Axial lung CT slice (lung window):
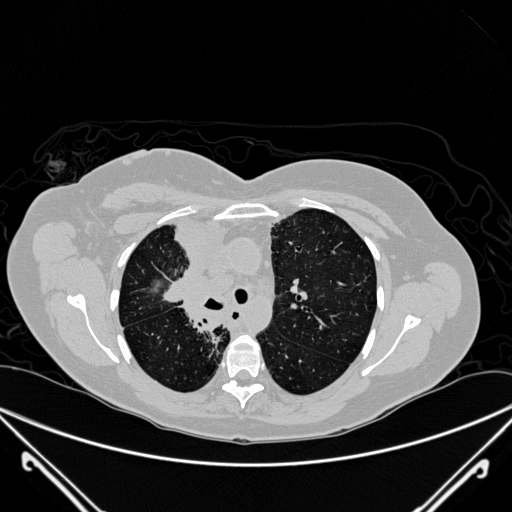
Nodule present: no